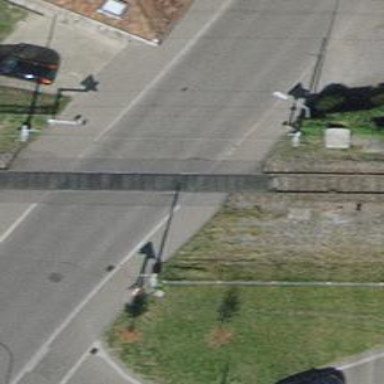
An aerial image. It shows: Railway crossing with lights and double half barrier.